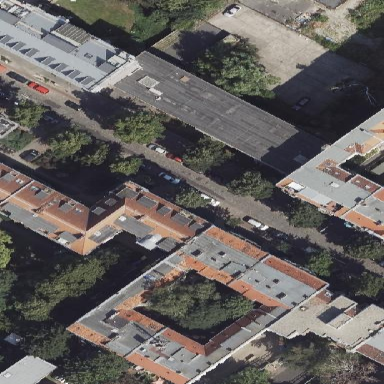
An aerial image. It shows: Asphalt surface in residential road area.